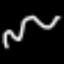
Label: squiggle